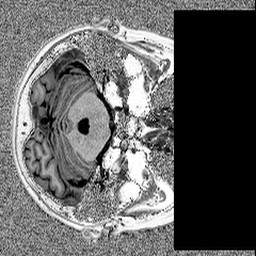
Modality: MP2RAGE
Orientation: axial
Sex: female